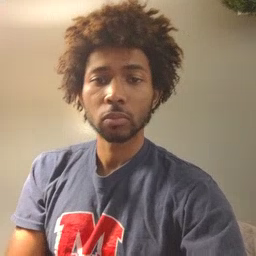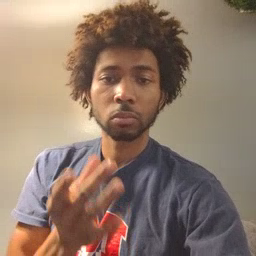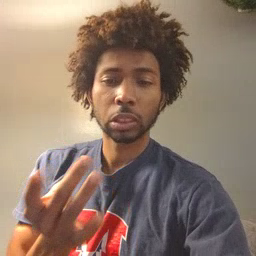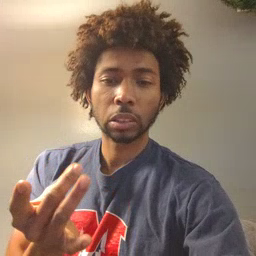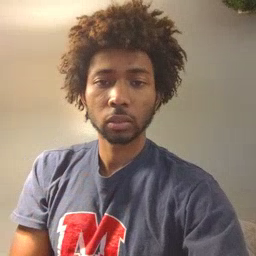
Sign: sticky